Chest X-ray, AP view. Patient: 6 years old, sex F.
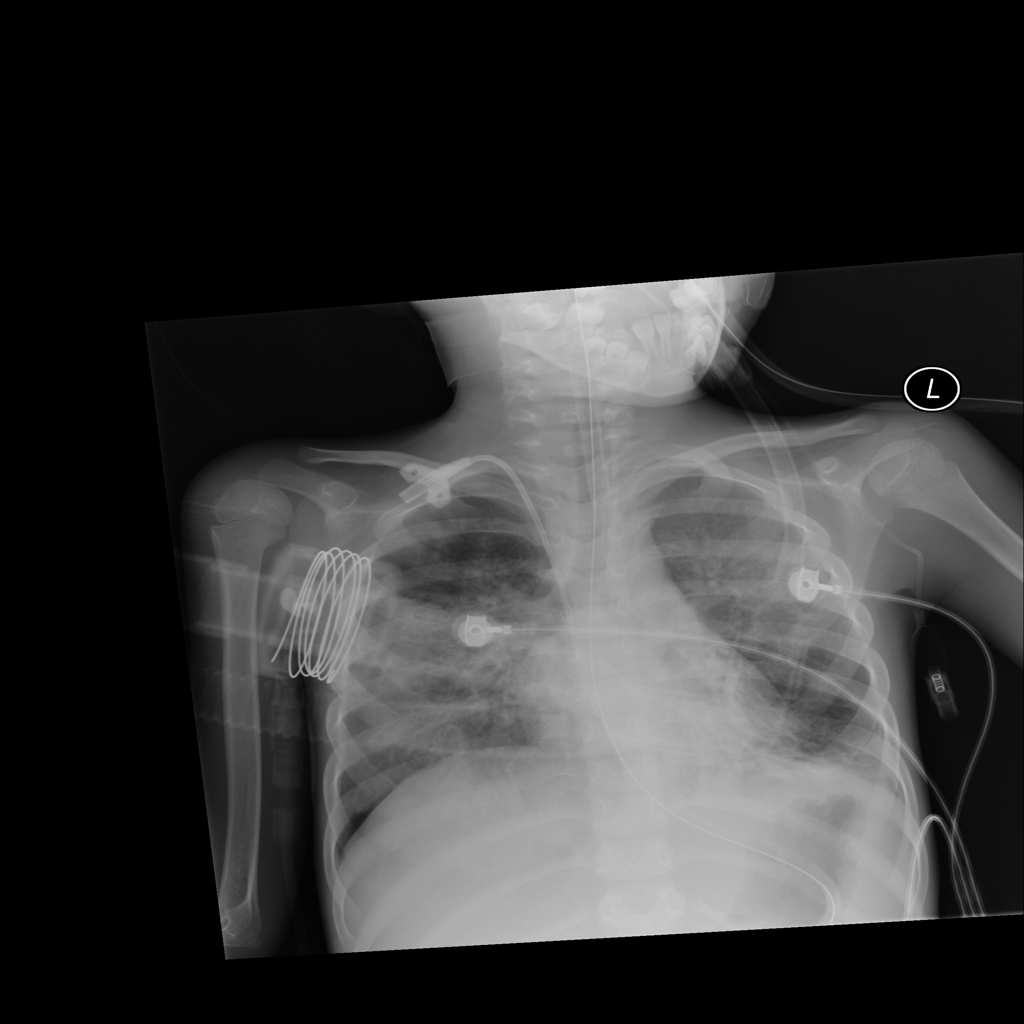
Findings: No Finding